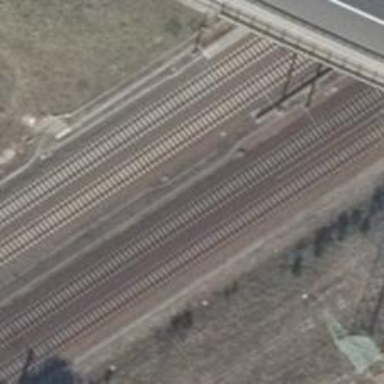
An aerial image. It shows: Railway signal.